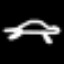
Label: frog